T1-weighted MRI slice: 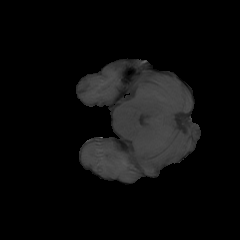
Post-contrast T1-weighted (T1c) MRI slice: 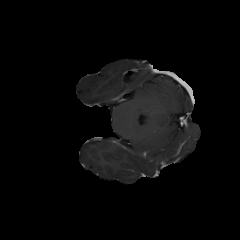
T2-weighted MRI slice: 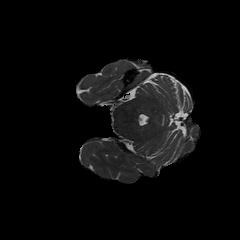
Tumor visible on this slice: no